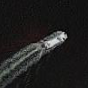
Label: civil